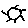
Label: sun